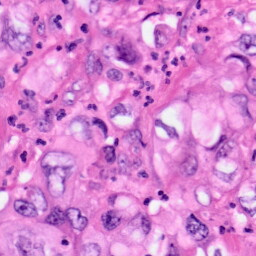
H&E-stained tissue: Pancreatic